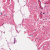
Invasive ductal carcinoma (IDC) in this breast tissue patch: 0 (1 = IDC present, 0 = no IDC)